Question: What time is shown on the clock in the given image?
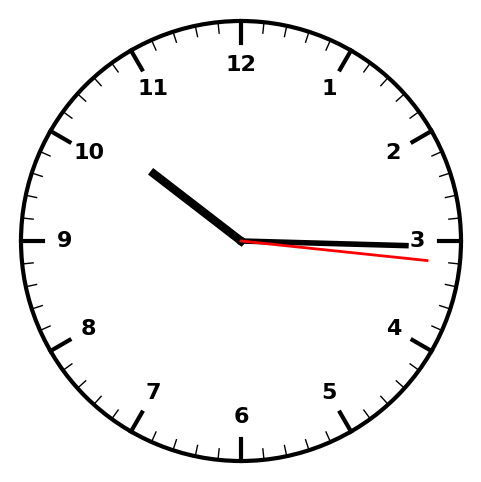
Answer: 10:15:16